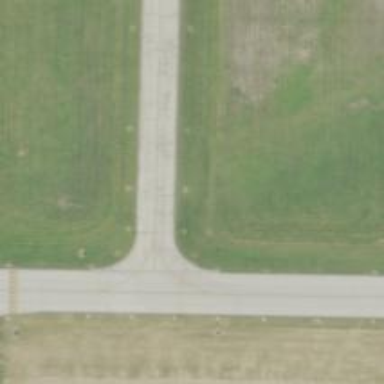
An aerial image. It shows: Image of taxiway at airport.